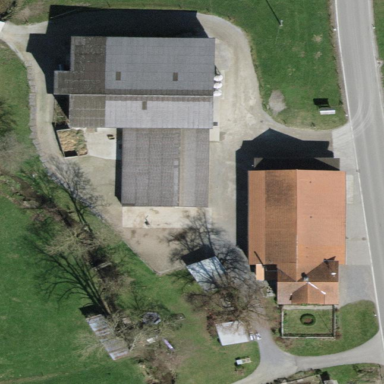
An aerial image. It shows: Farmyard area.